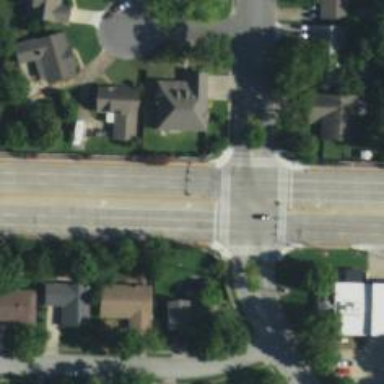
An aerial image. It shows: Crossing on the road.